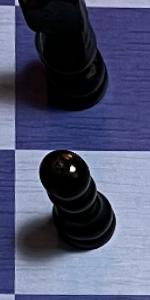
Label: Pawn_Black